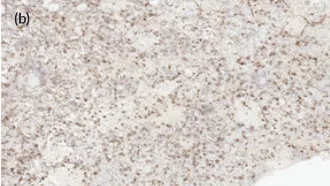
Photomicrographs of the immunohistochemical stains (CK AE1/3, CD 30, vimentin), and histochemical stains (reticulin) of the tumour cells. (b): Immunohistochemical staining (x40 magnification) shows focal reactivity for CD30.
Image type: pathology (immunostaining)